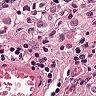
Metastatic tissue present: yes